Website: macys
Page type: delivery-shipping
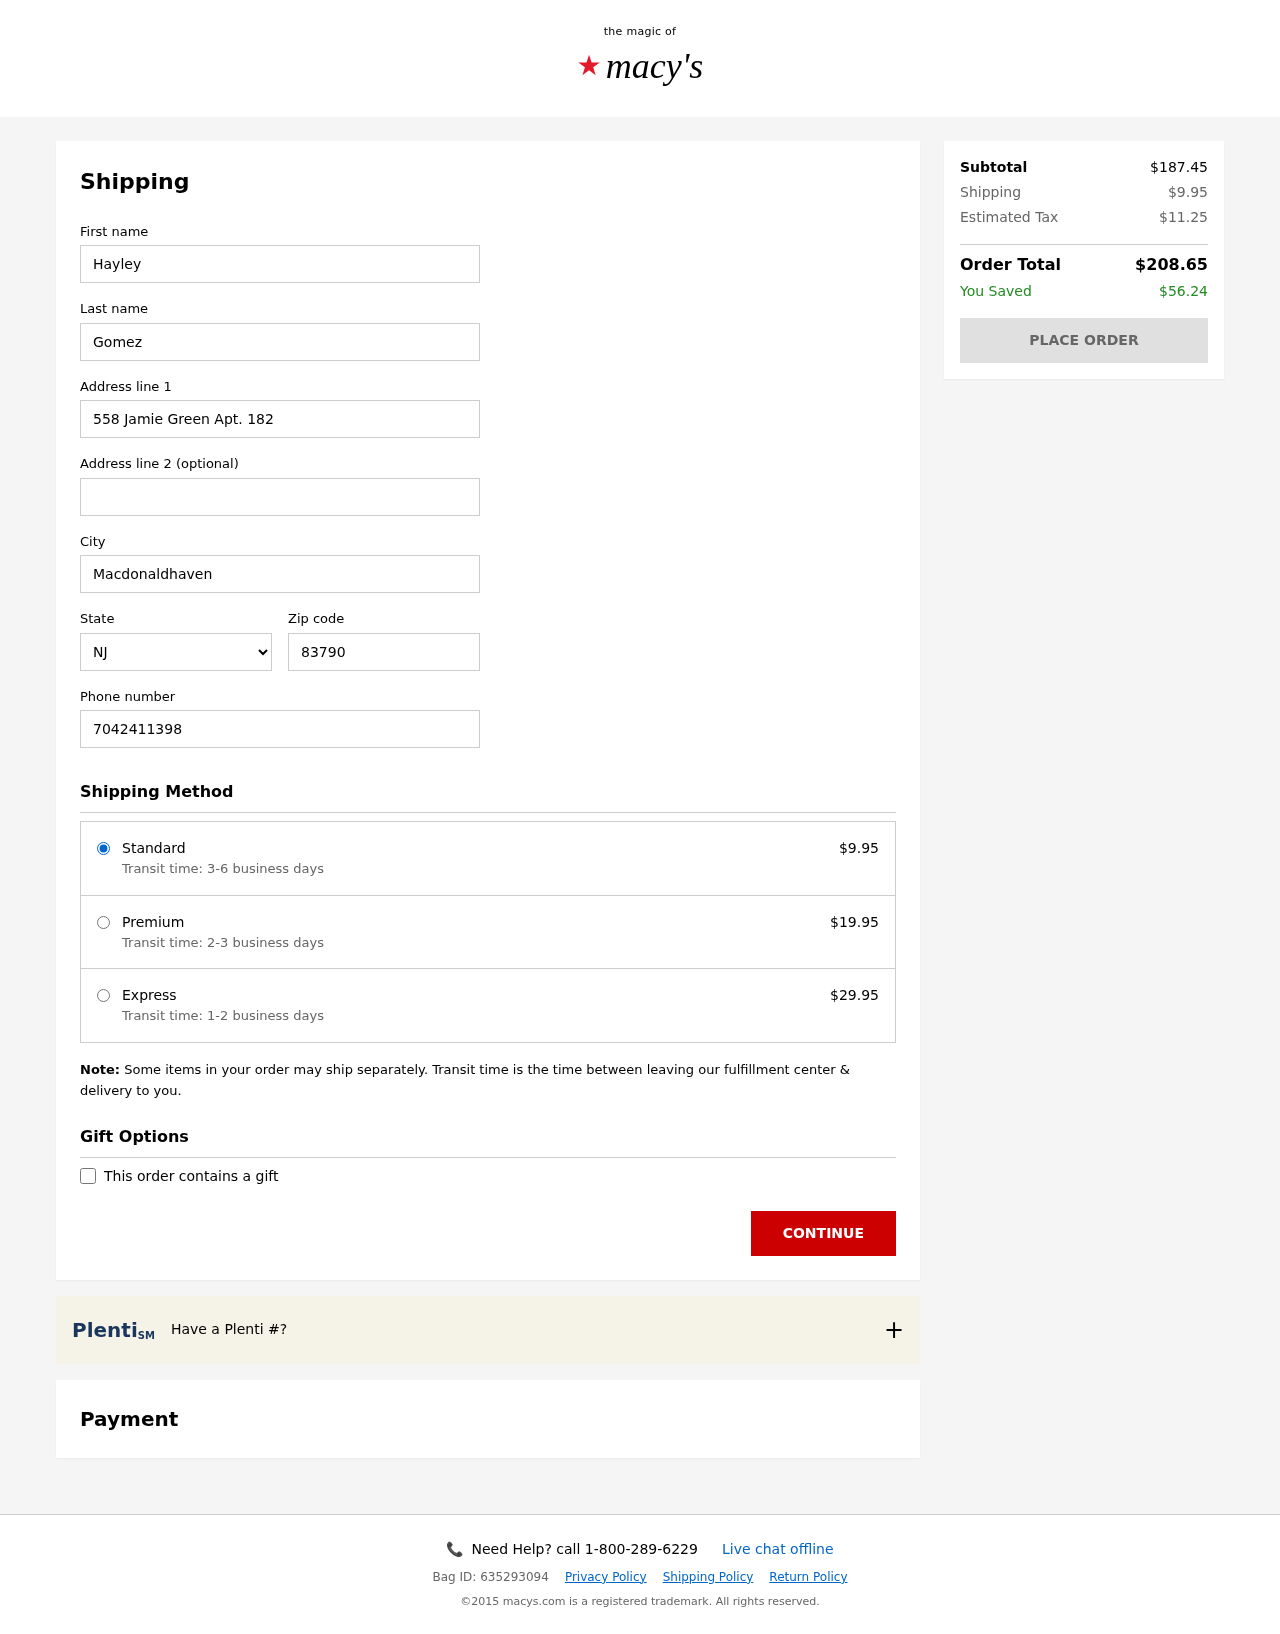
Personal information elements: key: PII_CITY
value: Macdonaldhaven
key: PII_FIRSTNAME
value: Hayley
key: PII_LASTNAME
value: Gomez
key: PII_PHONE
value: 7042411398
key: PII_POSTCODE
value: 83790
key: PII_STATE_ABBR
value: NJ
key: PII_STREET
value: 558 Jamie Green Apt. 182
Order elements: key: ORDER_SHIPPING_COST
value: $9.95
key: ORDER_SHIPPING_PREMIUM
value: $19.95
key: ORDER_SHIPPING_EXPRESS
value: $29.95
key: ORDER_SUBTOTAL
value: $187.45
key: ORDER_TAX
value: $11.25
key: ORDER_TOTAL
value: $208.65
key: ORDER_SAVINGS
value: $56.24